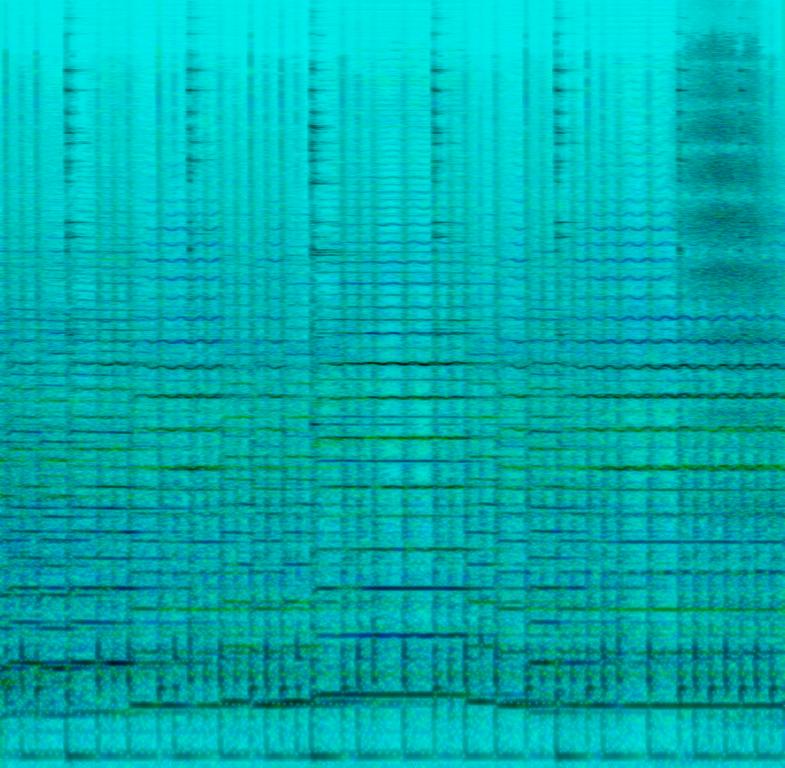
This is an Arabian themed instrumental music piece. The tune is played by a virtual eastern-sounding instrument while there is a virtual strings backing for the bass notes. The rhythmic background consists of a repeated percussion beat. There is an intriguing feel coming from the back-and-forth movement of the tune. The piece could be used in an eastern historical drama.